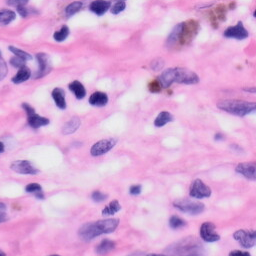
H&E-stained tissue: Skin